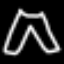
Label: pants